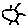
Label: sun